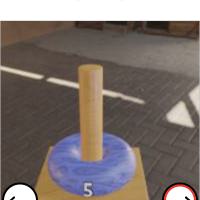
Task: sum
Answer: 5